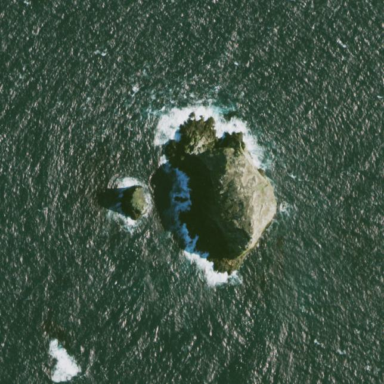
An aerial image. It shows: Islet along the natural coastline.